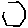
Label: hexagon